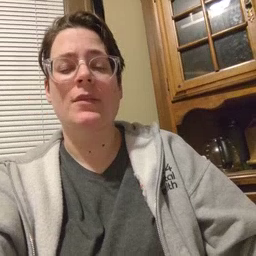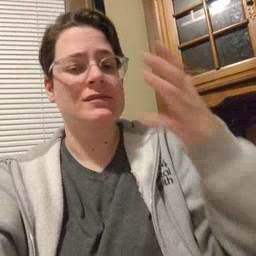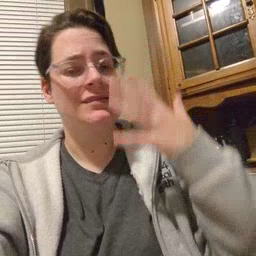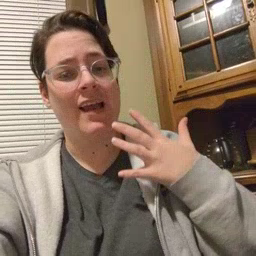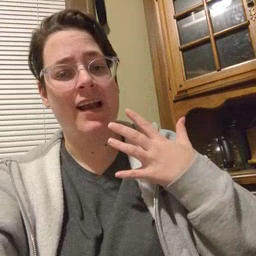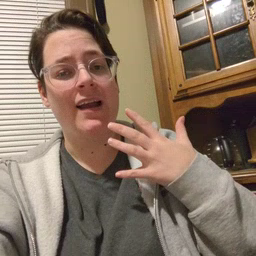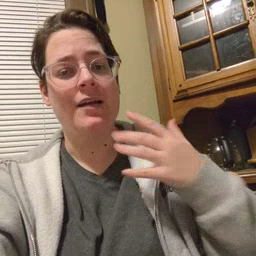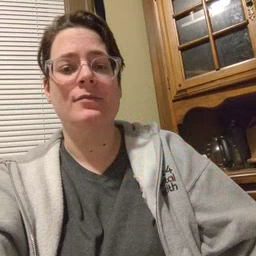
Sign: sad